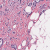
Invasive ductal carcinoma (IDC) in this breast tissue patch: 1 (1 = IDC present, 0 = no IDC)